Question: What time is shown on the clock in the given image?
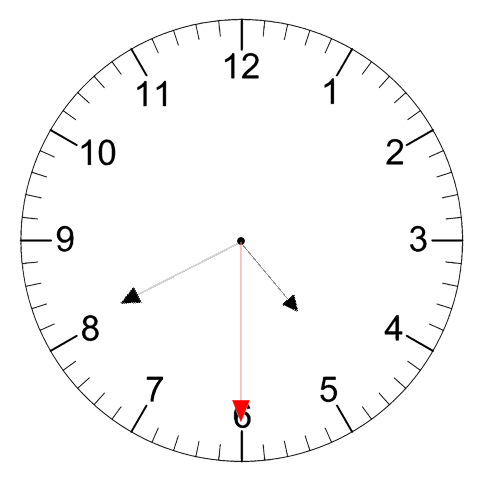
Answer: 04:40:30